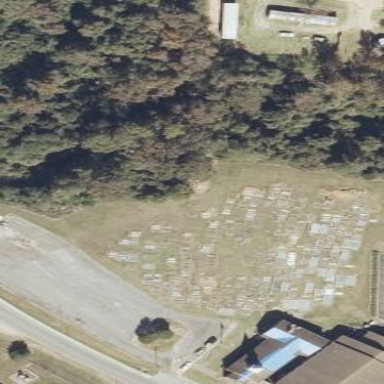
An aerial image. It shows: Cemetery.